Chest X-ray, PA view. Patient: 58 years old, sex F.
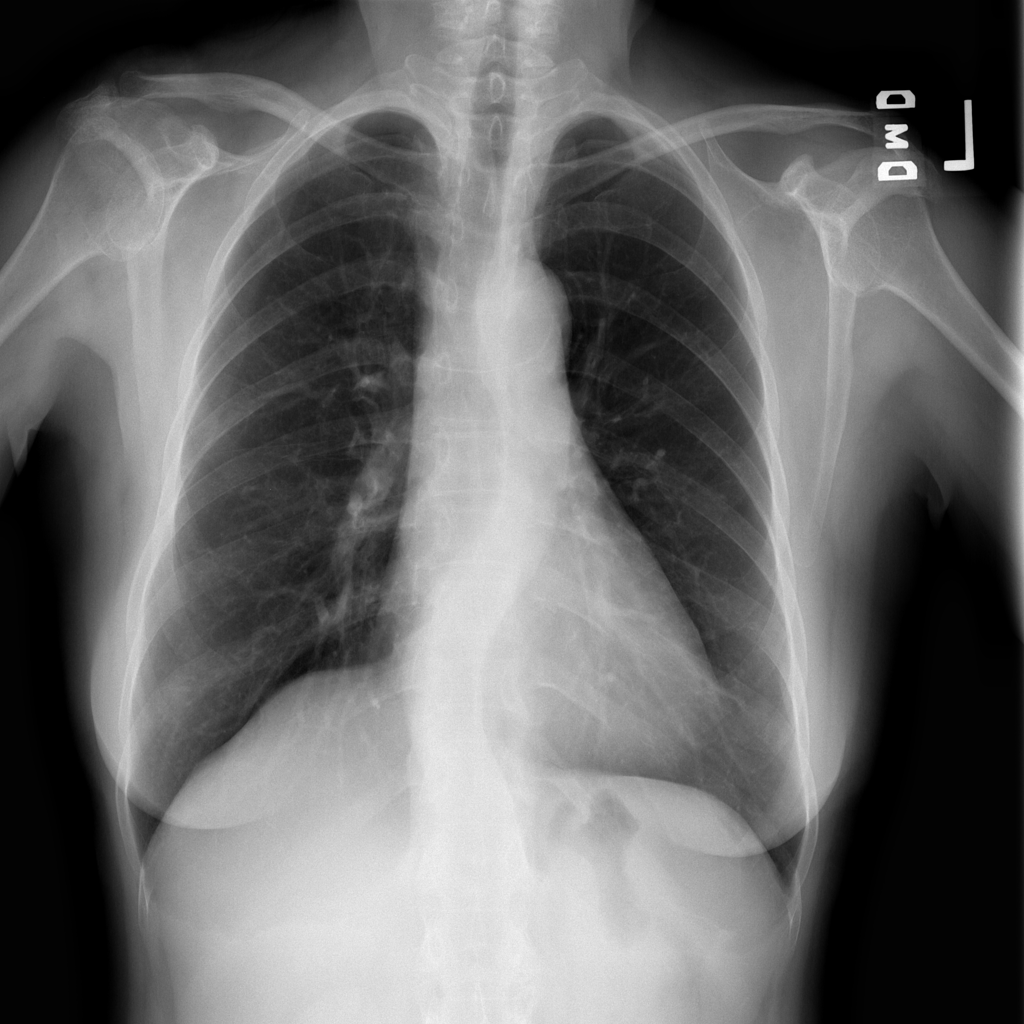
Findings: No Finding